The plot is a Hilbert-envelope spectrum of a rotating bearing's acceleration signal, annotated with the bearing's characteristic defect frequencies. Classify the bearing condition as one of: normal, inner_race, outer_race, ball.
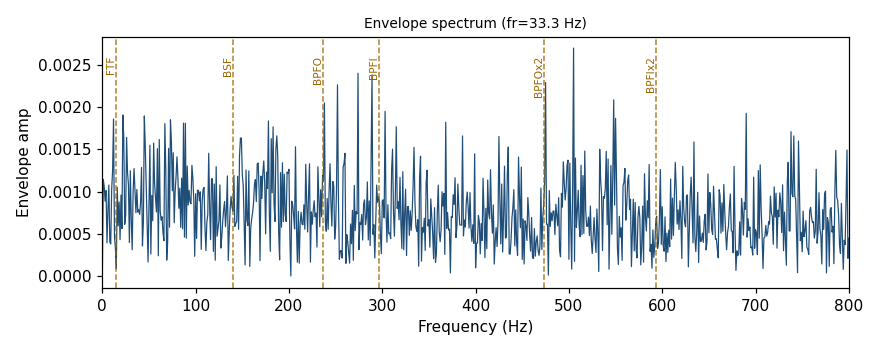
Answer: normal